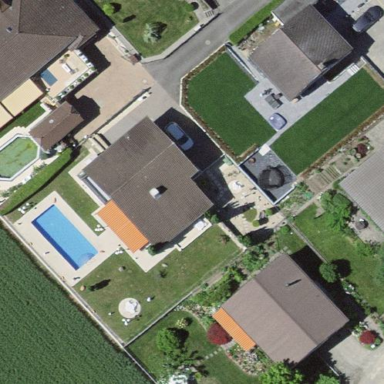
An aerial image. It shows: Residential building.